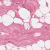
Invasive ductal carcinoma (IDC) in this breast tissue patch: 0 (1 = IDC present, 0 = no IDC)